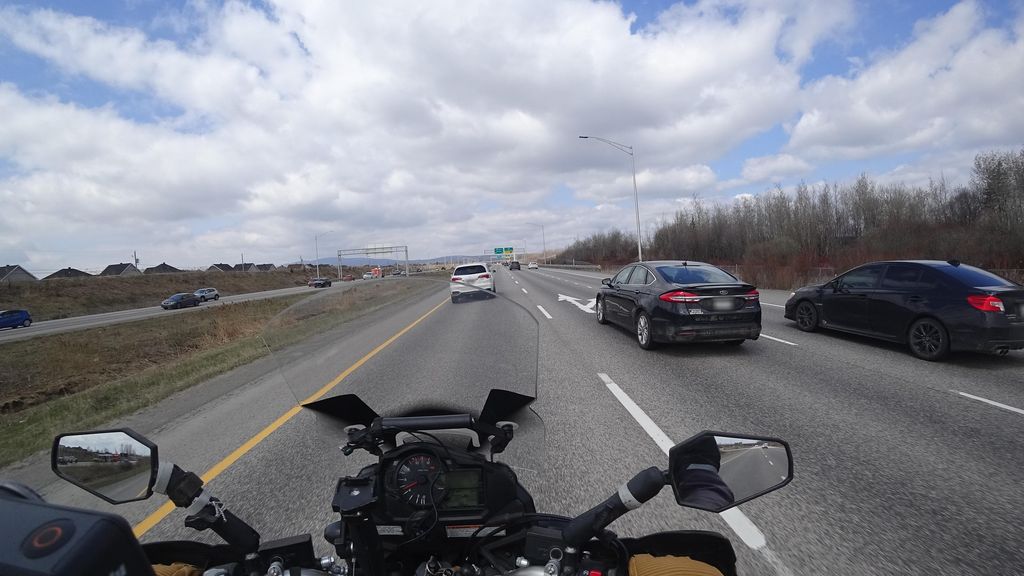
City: quebec_city